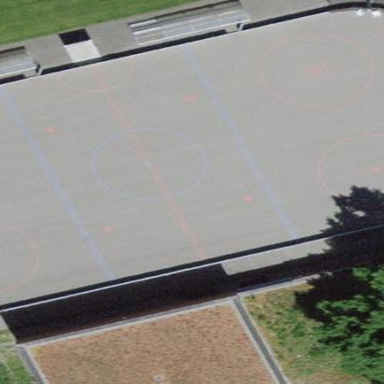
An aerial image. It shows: Multi-sport pitch with asphalt surface.